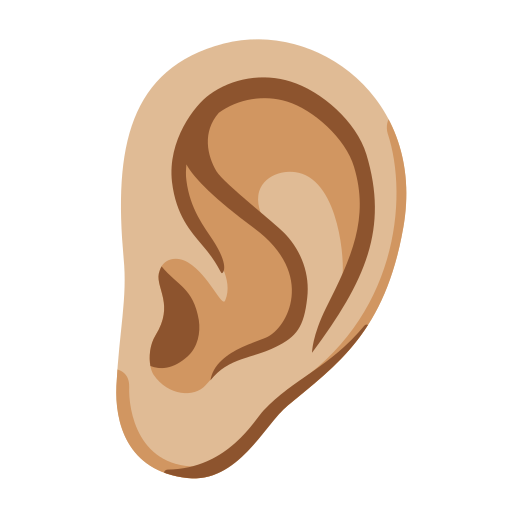
Emoji: 👂🏼